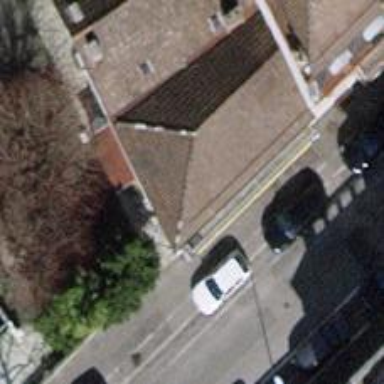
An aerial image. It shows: Restaurant.